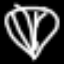
Label: diamond